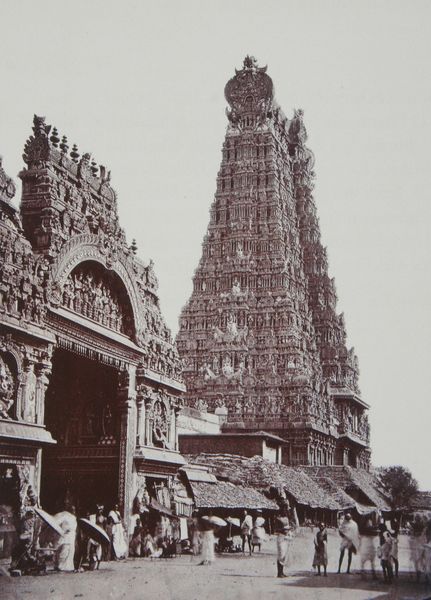
Titel: The great Gopuram - Madura Temple
Künstler: Studio Nicholas & Co
Standort: München
Institution: Sammlung Dietmar Siegert
Schlagwörter: himmel, weiß, menschen, schwarz, gebäude, schirm, architektur, stein, häuser, turm, bogen, dächer, platz, sepia, figuren, tor, foto, fotografie, photographie, türme, schwarzweiß, schirme, photo, etagen, geschosse, reliefs, indien, pagode, aufnahme